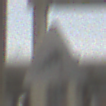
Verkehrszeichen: SeitenwindVonRechts
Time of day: MorningAfternoon
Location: Roofed (Suburban)
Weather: PartlyCloudy
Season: Winter
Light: Natural